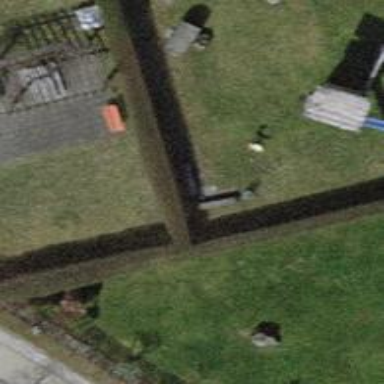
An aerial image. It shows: Hedge acting as barrier.